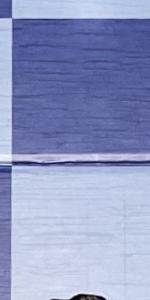
Label: Empty